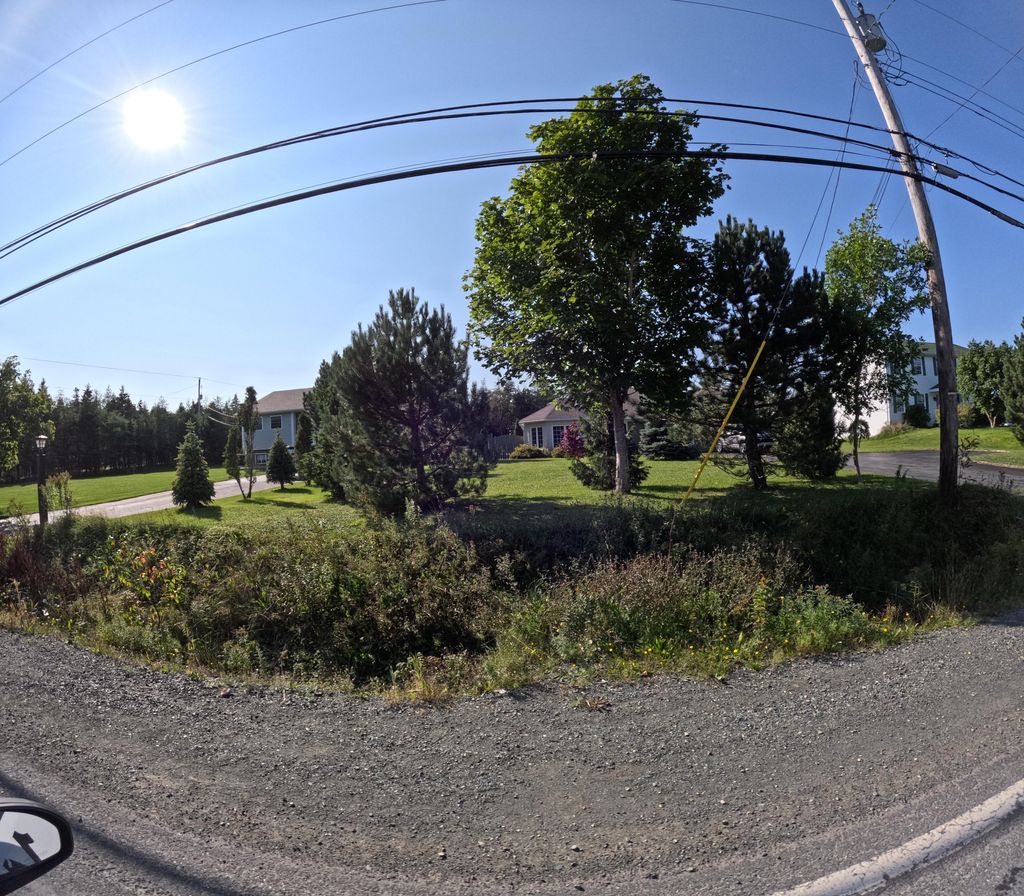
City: st_johns